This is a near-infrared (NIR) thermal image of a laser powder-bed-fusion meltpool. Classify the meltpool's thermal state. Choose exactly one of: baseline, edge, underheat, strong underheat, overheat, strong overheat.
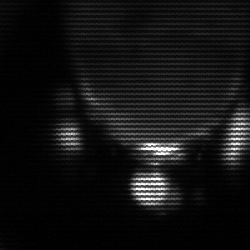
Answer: baseline